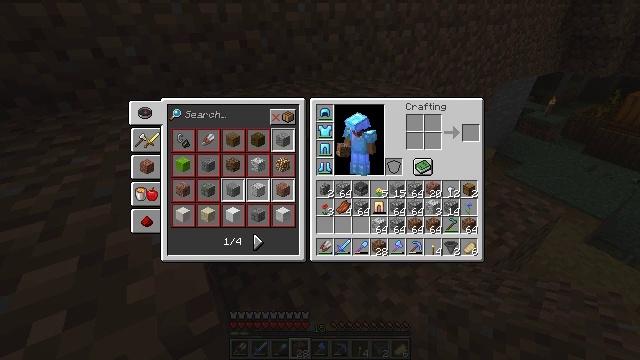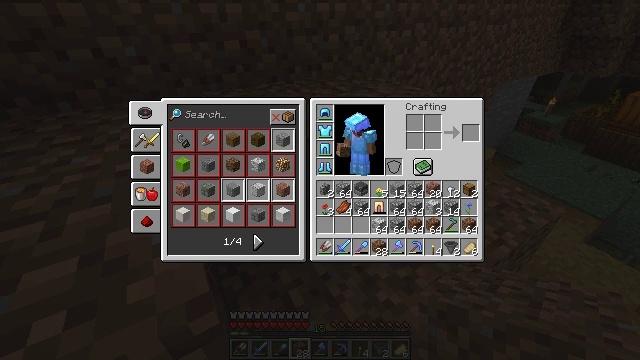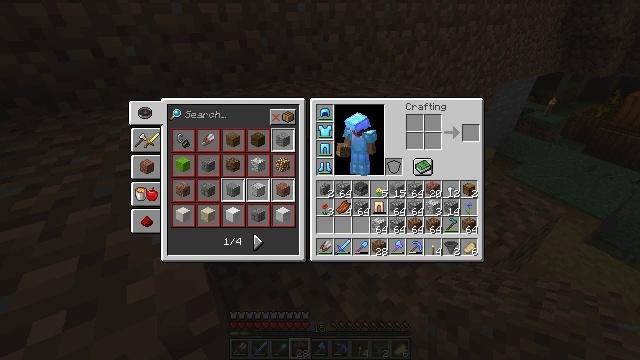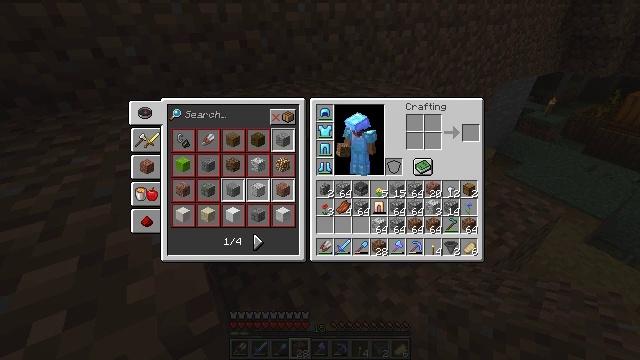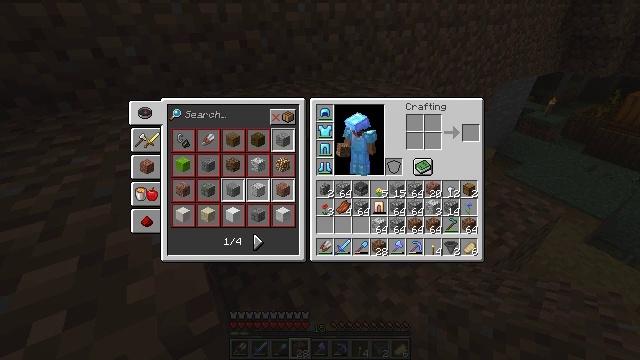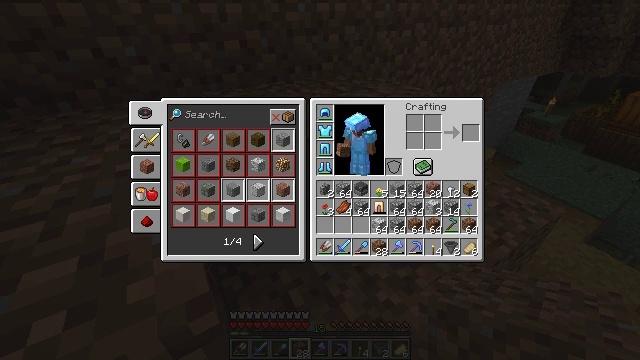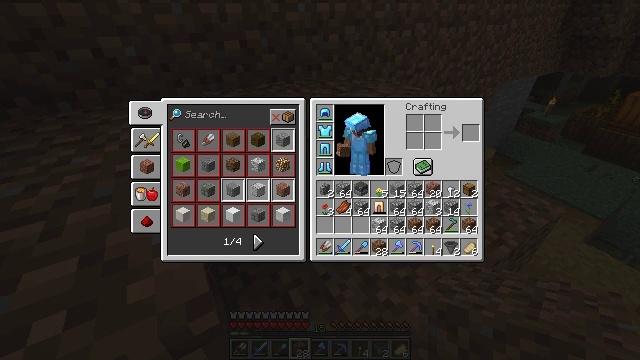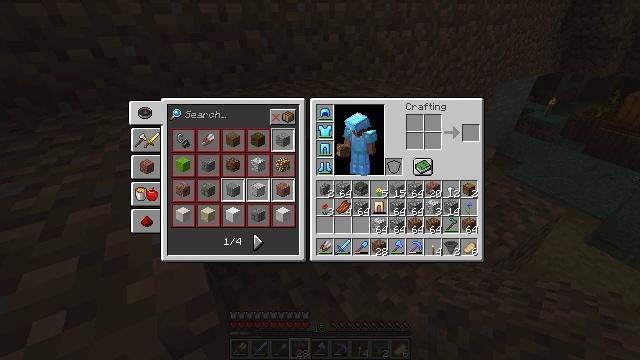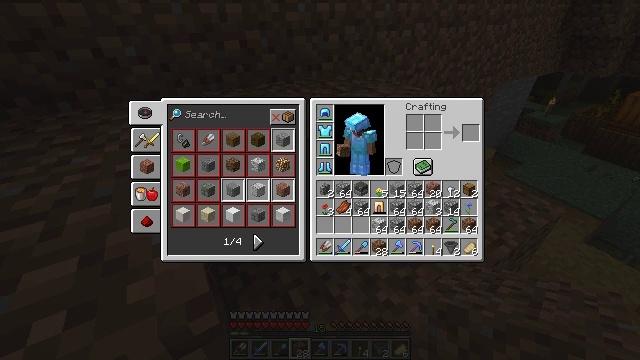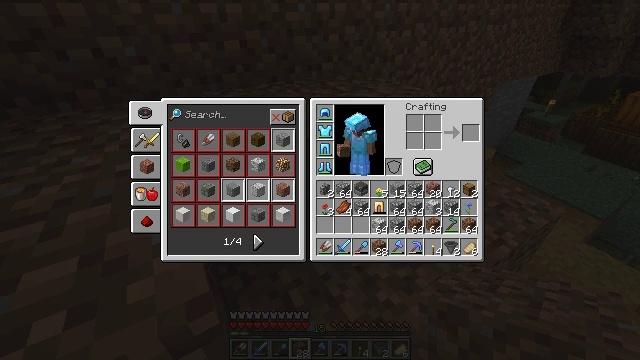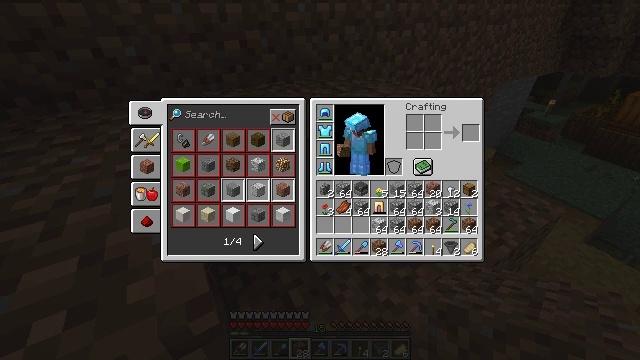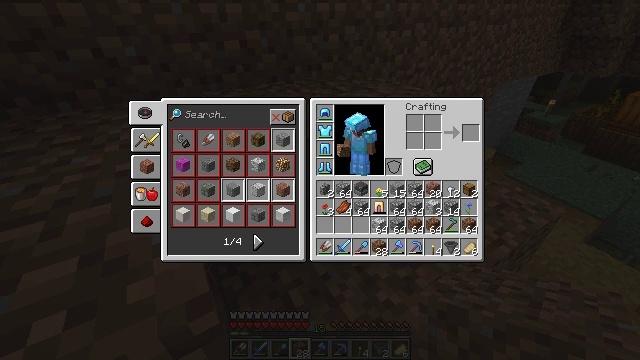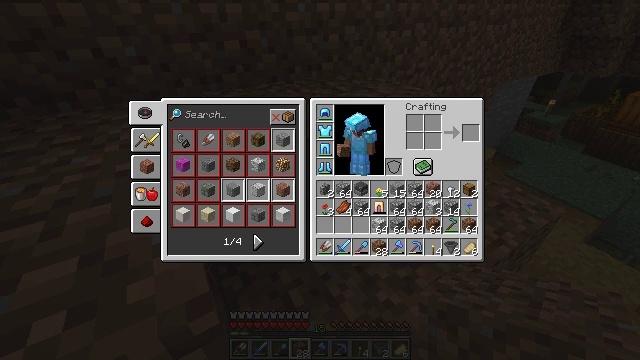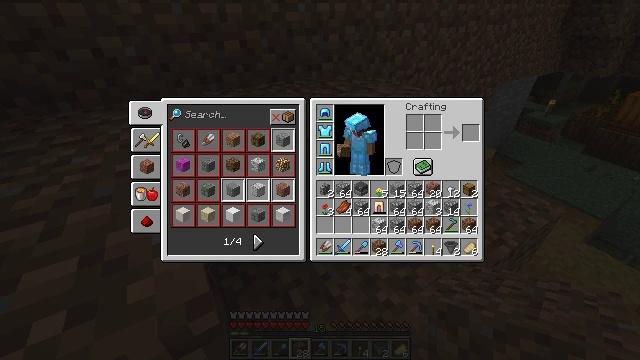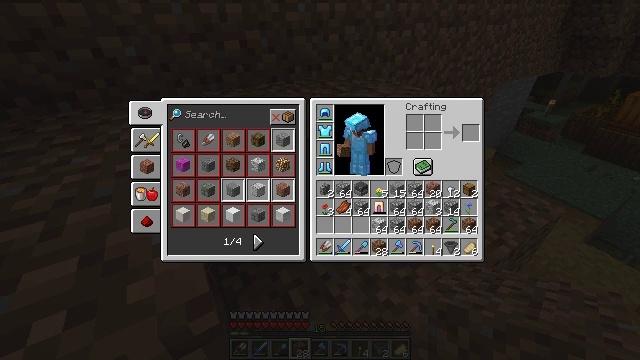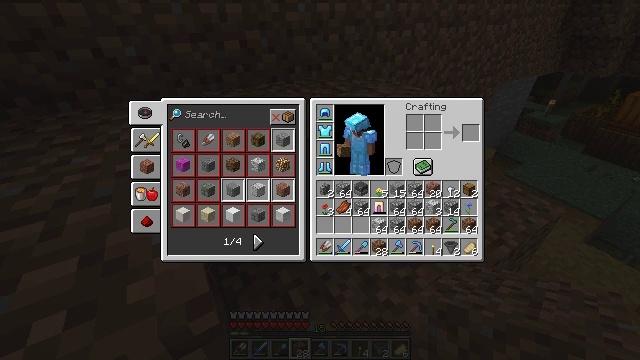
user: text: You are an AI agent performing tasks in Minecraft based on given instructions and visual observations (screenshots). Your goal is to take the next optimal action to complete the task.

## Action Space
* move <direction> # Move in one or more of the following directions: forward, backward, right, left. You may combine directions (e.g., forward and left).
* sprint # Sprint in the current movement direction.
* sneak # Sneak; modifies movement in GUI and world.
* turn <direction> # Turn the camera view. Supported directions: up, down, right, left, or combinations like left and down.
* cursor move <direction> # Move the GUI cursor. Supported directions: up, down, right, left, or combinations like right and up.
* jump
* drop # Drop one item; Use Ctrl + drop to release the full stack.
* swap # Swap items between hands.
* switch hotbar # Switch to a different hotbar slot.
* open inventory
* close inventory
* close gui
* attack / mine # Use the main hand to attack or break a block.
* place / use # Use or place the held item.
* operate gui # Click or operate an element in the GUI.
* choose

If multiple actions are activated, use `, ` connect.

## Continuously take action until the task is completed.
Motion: motion action
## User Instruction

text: Gather cobblestone wall segments.
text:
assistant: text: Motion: no_op
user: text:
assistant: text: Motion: no_op
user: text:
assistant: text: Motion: no_op
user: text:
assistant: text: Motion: no_op
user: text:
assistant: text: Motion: no_op
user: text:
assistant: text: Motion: no_op
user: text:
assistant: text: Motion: no_op
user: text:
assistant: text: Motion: no_op
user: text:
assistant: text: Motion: no_op
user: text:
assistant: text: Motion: no_op
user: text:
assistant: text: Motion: no_op
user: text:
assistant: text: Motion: no_op
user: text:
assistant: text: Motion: no_op
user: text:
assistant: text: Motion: no_op
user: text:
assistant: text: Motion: no_op
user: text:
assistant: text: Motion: no_op
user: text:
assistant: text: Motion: no_op
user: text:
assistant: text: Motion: no_op
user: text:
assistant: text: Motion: no_op
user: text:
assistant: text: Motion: no_op
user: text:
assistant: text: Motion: no_op
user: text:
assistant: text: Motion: no_op
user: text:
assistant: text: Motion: no_op
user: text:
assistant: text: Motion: no_op
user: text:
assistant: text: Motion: no_op
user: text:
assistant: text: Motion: no_op
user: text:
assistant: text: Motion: no_op
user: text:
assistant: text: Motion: no_op
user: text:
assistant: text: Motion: no_op
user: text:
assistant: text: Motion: no_op